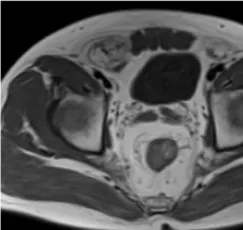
(A) Contrast-enhanced magnetic resonance imaging, showing partial solid components with low in T1 emphasized.
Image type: radiology (mri)